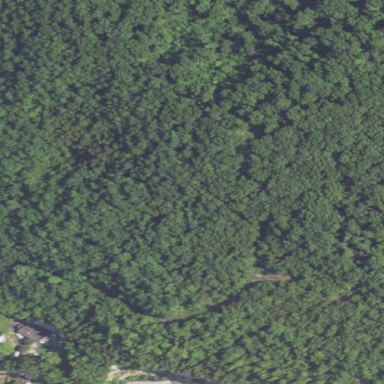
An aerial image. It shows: Evergreen needle-leaved woodland.